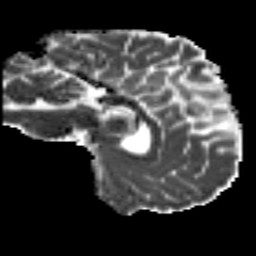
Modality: MD
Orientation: sagittal
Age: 32
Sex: male
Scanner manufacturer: siemens
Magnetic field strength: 3 T
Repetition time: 8.8 s
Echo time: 0.085 s